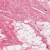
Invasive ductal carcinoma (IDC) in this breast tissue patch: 0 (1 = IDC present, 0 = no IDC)